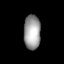
Tissue: lung
Cell type: Epithelial cells
Senescence score: 0.225
Nuclear area (px): 560
Mean DAPI intensity: 158.564